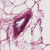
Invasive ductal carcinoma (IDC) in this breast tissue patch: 0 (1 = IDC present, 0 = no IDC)